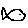
Label: fish